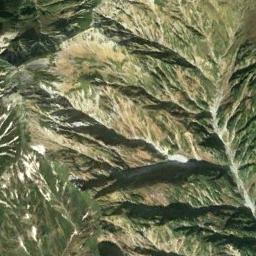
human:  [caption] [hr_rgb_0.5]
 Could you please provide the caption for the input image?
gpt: The folded mountain consists of a number of ridges and valleys of different sizes and is covered with some vegetation .

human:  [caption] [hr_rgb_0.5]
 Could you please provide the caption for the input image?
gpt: There are some ridges and green land on the mountain .

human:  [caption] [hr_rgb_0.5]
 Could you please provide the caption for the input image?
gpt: There is a cliff in the mountains .

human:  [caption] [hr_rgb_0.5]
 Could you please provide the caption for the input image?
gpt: The mountain is full of green plants with lines of bare land .

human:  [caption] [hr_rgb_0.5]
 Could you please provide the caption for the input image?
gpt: There is not the even mountain .